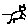
Label: cat